Field crop: maize
Growth stage: 2
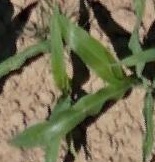
Species: maize